Question: I need to import some datafrom a Excel worksheet but the OleDbConnection is using the 32bit version, so it cant find the provider. I already imported using the 64bit wizzard and everything is working fine.
Already tried using the following connection string:
'''
Provider=Microsoft.ACE.OLEDB.12.0;
'''
'''
Public Shared Function ExcelToSqlServer() As Integer
Dim ds As New DataSet
Dim da As New OleDbDataAdapter
Dim conn As New OleDbConnection
Dim cnn As New SqlConnection
Dim sqlBC As SqlBulkCopy
Dim myFileDialog As New System.Windows.Forms.OpenFileDialog
Dim xSheet As String = ""
With myFileDialog
.Filter = "Excel Files |*.xlsx"
.Title = "Open File"
.ShowDialog()
End With
If myFileDialog.FileName.ToString <> "" Then
Dim ExcelFile As String = myFileDialog.FileName.ToString
xSheet = "Incidentes"
conn = New OleDbConnection("Provider=Microsoft.ACE.OLEDB.12.0;" & "data source=" & ExcelFile & "; " & "Extended Properties='Excel 12.0 Xml;HDR=Yes'")
Try
conn.Open()
da = New OleDbDataAdapter("SELECT * FROM [" & xSheet & "$]", conn)
ds = New DataSet
da.Fill(ds)
sqlBC = New SqlBulkCopy(cnn)
sqlBC.DestinationTableName = "Incidentes"
sqlBC.WriteToServer(ds.Tables(0))
conn.Close()
Return 1
Catch ex As Exception
MsgBox("Error: " + ex.ToString, MsgBoxStyle.Information, "Informacion")
conn.Close()
Return -1
End Try
End If
Return -1
End Function
'''
I get the following error when I run this function

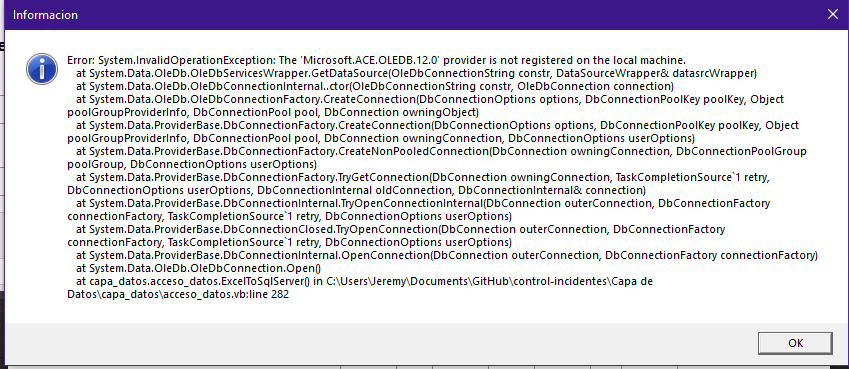
Answer: Whether your app tries to use the 32-bit or 64-bit version of the ACE OLE DB provider is determined by whether your app is running in a 32-bit or 64-bit process. A 32-bit app can't use the 64-bit OLE DB provider and vice versa. Whether your app runs in a 32-bit or 64-bit process depends on the Target Platform in the project properties and the OS it runs on.
If the is then the app will only run in a 32-bit process, which means that it will not run on an OS that does not support 32-bit processes.
If the is then the app will only run in a 64-bit process,
which means that it will not run on an OS that does not support 64-bit processes.
If the is and the box is checked then the app will run in a 32-bit process on an OS that supports it and in a 64-bit process otherwise.
If the is and the box is not checked then the app will run in a 64-bit process on an OS that supports it and in a 32-bit process otherwise.
Using ACE is slightly tricky because, if you want to support every possible scenario, you have to build your project at least two different ways. The problem is that the vast majority of people who have Office already installed will have installed the 32-bit version, which means that they will have 32-bit ACE installed. To support those users, you need to target or else target and check . If you do that though, you won't be able to support users who have installed 64-bit Office or standalone 64-bit ACE, so you'd need a second build for them. You need to determine exactly what combinations your users might require and make sure that you have a build that will support them.
In the specific case you describe, a of or else a of and unchecking should do the trick, but that will not work for the vast majority of Office users on 64-bit Windows.